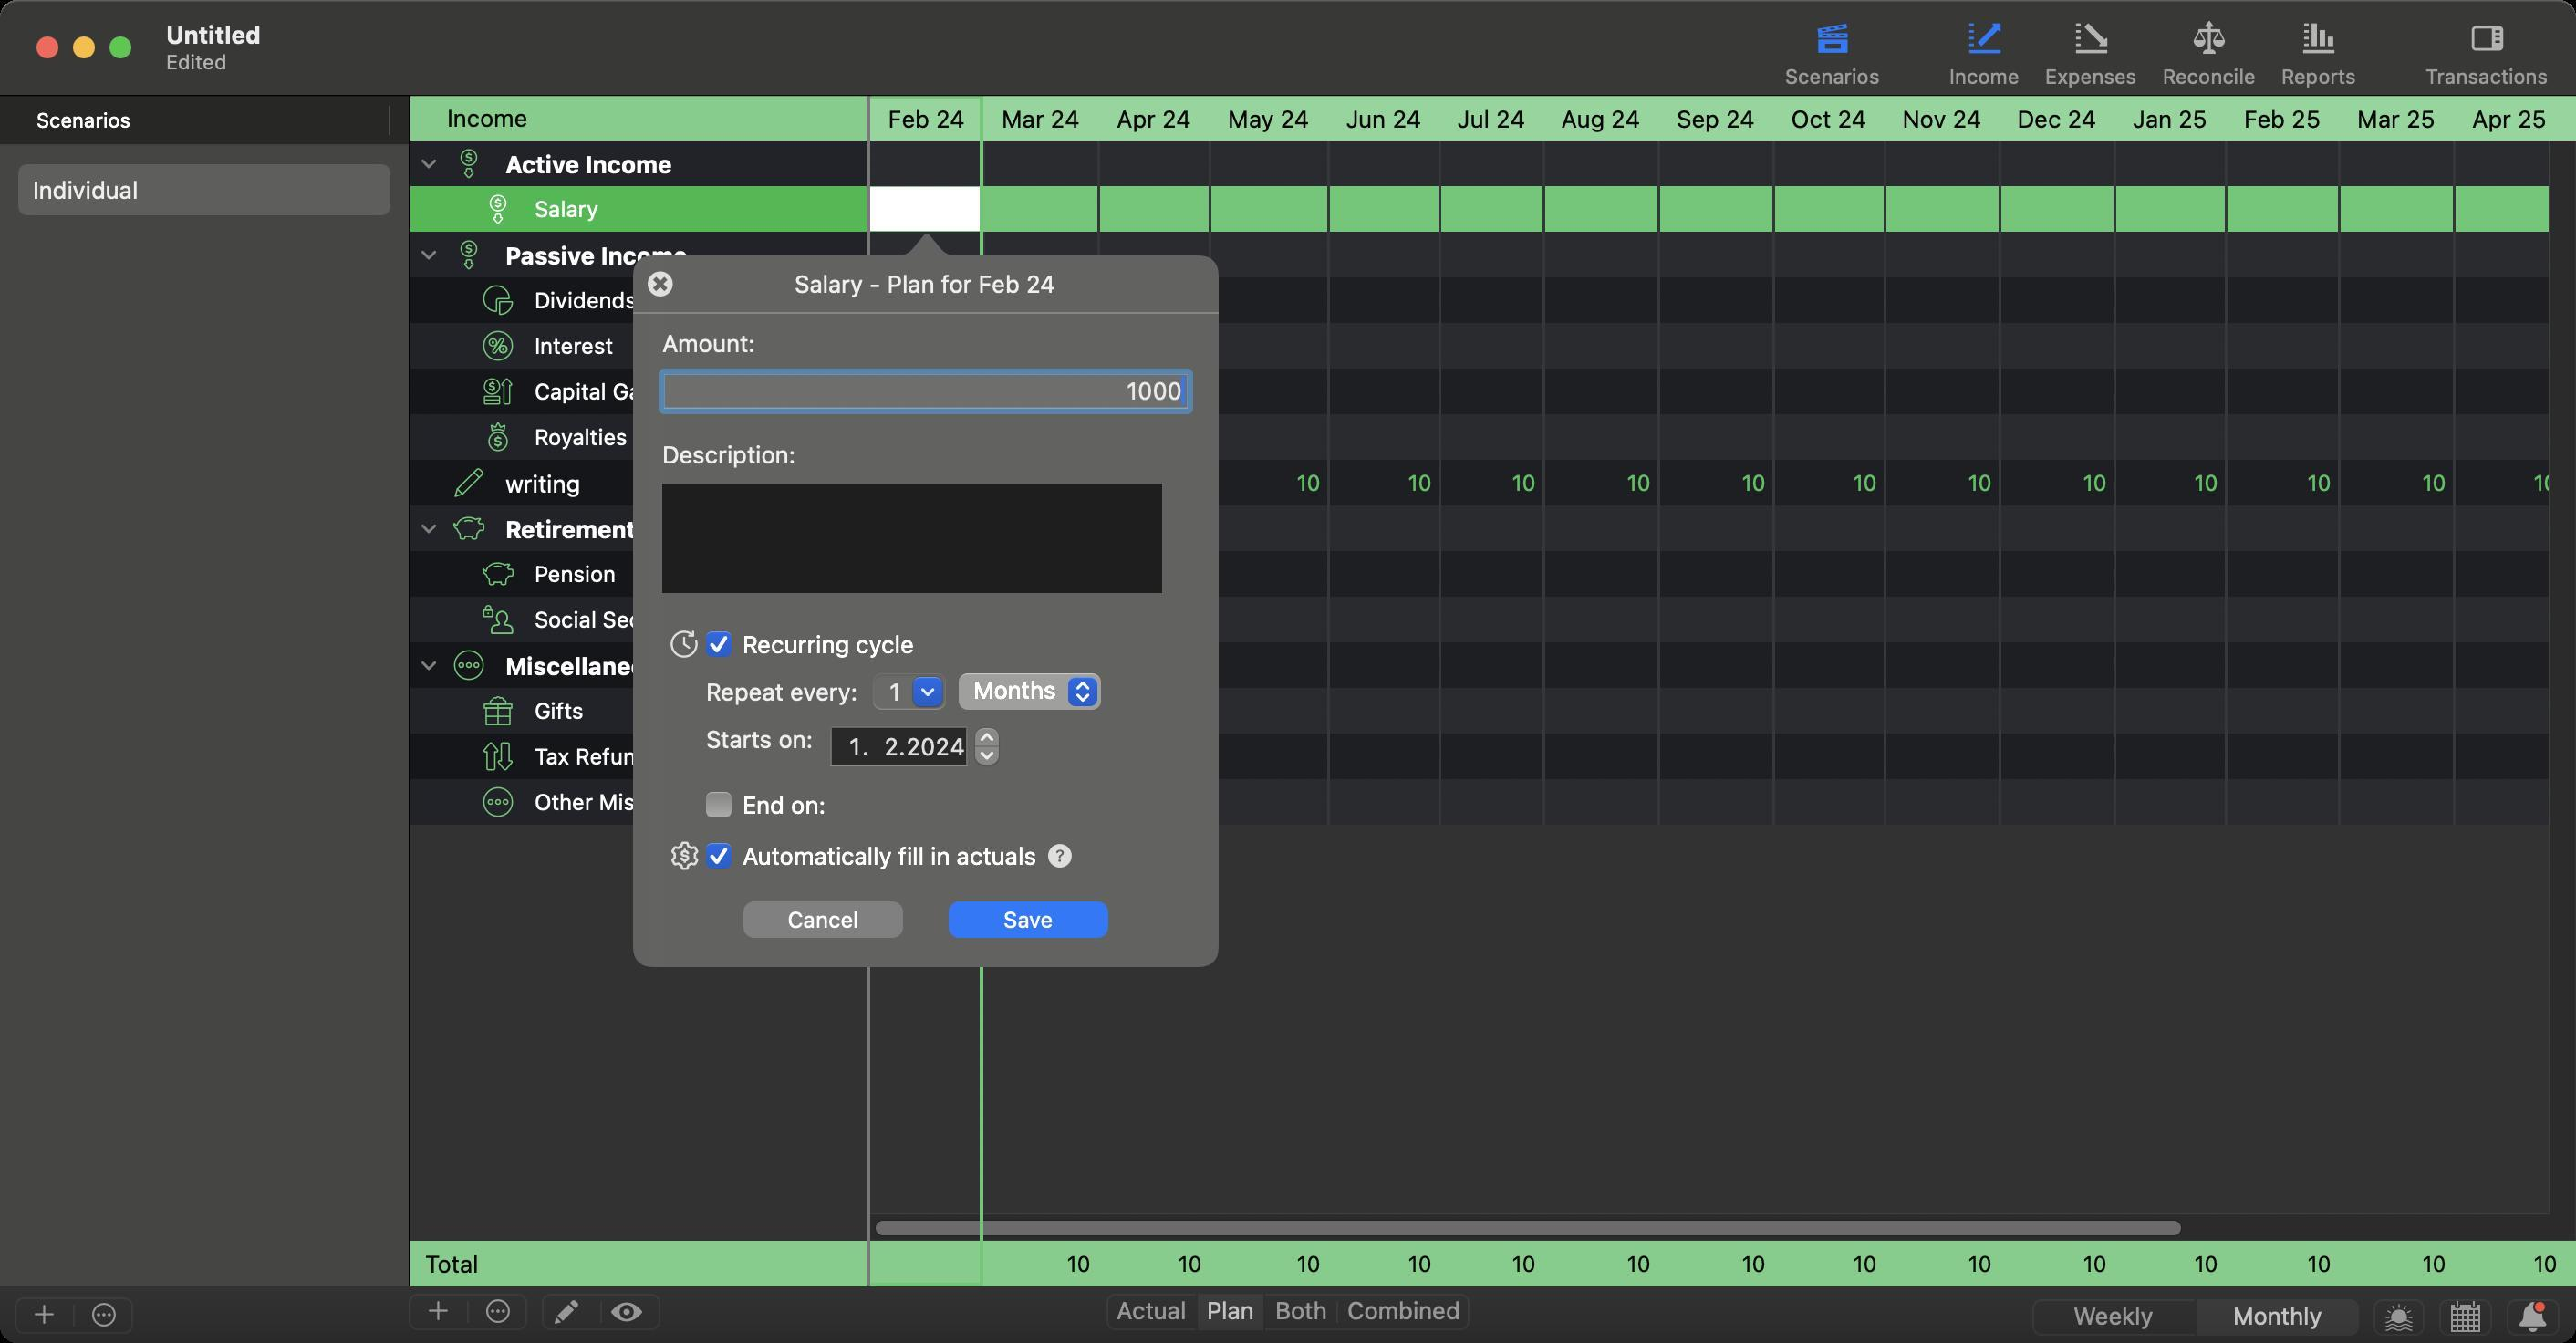
Accessibility tree:
{"name": "Untitled", "role": "AXWindow", "description": null, "role_description": "standard window", "value": null, "position": "190.00;187.00", "size": "1412;736", "children": [{"name": null, "role": "AXGroup", "description": null, "role_description": "group", "value": null, "position": "0.00;705.00", "size": "1412;31", "children": [{"name": null, "role": "AXGroup", "description": null, "role_description": "group", "value": null, "position": "223.00;708.00", "size": "67;23", "children": [{"name": null, "role": "AXMenuButton", "description": "add", "role_description": "menu button", "value": null, "position": "223.00;708.00", "size": "34;23", "children": []}, {"name": null, "role": "AXMenuButton", "description": "action", "role_description": "menu button", "value": null, "position": "257.00;708.00", "size": "33;23", "children": []}]}, {"name": null, "role": "AXGroup", "description": null, "role_description": "group", "value": null, "position": "296.00;708.00", "size": "67;23", "children": [{"name": null, "role": "AXButton", "description": null, "role_description": "button", "value": null, "position": "296.00;708.00", "size": "34;23", "children": []}, {"name": null, "role": "AXButton", "description": null, "role_description": "button", "value": null, "position": "330.00;708.00", "size": "33;23", "children": []}]}, {"name": null, "role": "AXRadioGroup", "description": null, "role_description": "radio group", "value": "{\n    \"name\": null,\n    \"role\": \"AXRadioButton\",\n    \"description\": \"Plan\",\n    \"role_description\": \"radio button\",\n    \"value\": 1,\n    \"position\": \"656.50;708.00\",\n    \"size\": \"37;23\",\n    \"children\": []\n}", "position": "605.50;708.00", "size": "201;23", "children": [{"name": null, "role": "AXRadioButton", "description": "Actual", "role_description": "radio button", "value": 0, "position": "605.50;708.00", "size": "51;23", "children": []}, {"name": null, "role": "AXRadioButton", "description": "Plan", "role_description": "radio button", "value": 1, "position": "656.50;708.00", "size": "37;23", "children": []}, {"name": null, "role": "AXRadioButton", "description": "Both", "role_description": "radio button", "value": 0, "position": "693.50;708.00", "size": "40;23", "children": []}, {"name": null, "role": "AXRadioButton", "description": "Combined", "role_description": "radio button", "value": 0, "position": "733.50;708.00", "size": "73;23", "children": []}]}]}, {"name": null, "role": "AXGroup", "description": null, "role_description": "group", "value": null, "position": "7.00;710.00", "size": "67;23", "children": [{"name": null, "role": "AXMenuButton", "description": "add", "role_description": "menu button", "value": null, "position": "7.00;710.00", "size": "34;23", "children": []}, {"name": null, "role": "AXMenuButton", "description": "action", "role_description": "menu button", "value": null, "position": "41.00;710.00", "size": "33;23", "children": []}]}, {"name": null, "role": "AXRadioGroup", "description": null, "role_description": "radio group", "value": "{\n    \"name\": null,\n    \"role\": \"AXRadioButton\",\n    \"description\": \"Monthly\",\n    \"role_description\": \"radio button\",\n    \"value\": 1,\n    \"position\": \"1204.00;711.00\",\n    \"size\": \"90;23\",\n    \"children\": []\n}", "position": "1113.00;711.00", "size": "181;23", "children": [{"name": null, "role": "AXRadioButton", "description": "Weekly", "role_description": "radio button", "value": 0, "position": "1113.00;711.00", "size": "91;23", "children": []}, {"name": null, "role": "AXRadioButton", "description": "Monthly", "role_description": "radio button", "value": 1, "position": "1204.00;711.00", "size": "90;23", "children": []}]}, {"name": "", "role": "AXButton", "description": null, "role_description": "button", "value": null, "position": "1300.00;711.00", "size": "30;23", "children": []}, {"name": "", "role": "AXButton", "description": null, "role_description": "button", "value": null, "position": "1336.00;711.00", "size": "31;23", "children": []}, {"name": "", "role": "AXButton", "description": null, "role_description": "button", "value": null, "position": "1373.00;711.00", "size": "31;23", "children": []}, {"name": null, "role": "AXSplitGroup", "description": null, "role_description": "split group", "value": null, "position": "0.00;52.00", "size": "1412;653", "children": [{"name": null, "role": "AXScrollArea", "description": null, "role_description": "scroll area", "value": null, "position": "0.00;52.00", "size": "224;653", "children": [{"name": null, "role": "AXTable", "description": null, "role_description": "table", "value": null, "position": "0.00;80.00", "size": "224;625", "children": [{"name": null, "role": "AXRow", "description": null, "role_description": "table row", "value": null, "position": "0.00;90.00", "size": "224;28", "children": [{"name": null, "role": "AXCell", "description": null, "role_description": "cell", "value": null, "position": "16.00;90.00", "size": "192;28", "children": [{"name": null, "role": "AXTextField", "description": null, "role_description": "text field", "value": "Individual", "position": "16.00;96.00", "size": "194;16", "children": []}]}]}, {"name": null, "role": "AXColumn", "description": null, "role_description": "column", "value": null, "position": "10.00;80.00", "size": "204;625", "children": []}, {"name": null, "role": "AXGroup", "description": null, "role_description": "group", "value": null, "position": "0.00;52.00", "size": "224;28", "children": [{"name": "Scenarios", "role": "AXButton", "description": null, "role_description": "sort button", "value": null, "position": "10.00;52.00", "size": "204;28", "children": []}]}]}]}, {"name": null, "role": "AXSplitter", "description": null, "role_description": "splitter", "value": 224.0, "position": "224.00;52.00", "size": "1;653", "children": []}, {"name": null, "role": "AXScrollArea", "description": null, "role_description": "scroll area", "value": null, "position": "477.00;52.00", "size": "935;25", "children": [{"name": null, "role": "AXTable", "description": null, "role_description": "table", "value": null, "position": "477.00;52.00", "size": "1174;25", "children": [{"name": null, "role": "AXRow", "description": null, "role_description": "table row", "value": null, "position": "477.00;52.00", "size": "1174;25", "children": [{"name": null, "role": "AXCell", "description": null, "role_description": "cell", "value": null, "position": "477.00;52.00", "size": "1174;25", "children": []}]}, {"name": null, "role": "AXColumn", "description": null, "role_description": "column", "value": null, "position": "477.00;52.00", "size": "1174;25", "children": []}]}]}, {"name": null, "role": "AXScrollArea", "description": null, "role_description": "scroll area", "value": null, "position": "477.00;680.00", "size": "935;25", "children": [{"name": null, "role": "AXTable", "description": null, "role_description": "table", "value": null, "position": "477.00;680.00", "size": "1174;25", "children": [{"name": null, "role": "AXRow", "description": null, "role_description": "table row", "value": null, "position": "477.00;680.00", "size": "1174;25", "children": [{"name": null, "role": "AXCell", "description": null, "role_description": "cell", "value": null, "position": "477.00;680.00", "size": "1174;25", "children": []}]}, {"name": null, "role": "AXColumn", "description": null, "role_description": "column", "value": null, "position": "477.00;680.00", "size": "1174;25", "children": []}]}]}, {"name": null, "role": "AXScrollArea", "description": null, "role_description": "scroll area", "value": null, "position": "477.00;77.00", "size": "935;603", "children": [{"name": null, "role": "AXTable", "description": null, "role_description": "table", "value": null, "position": "477.00;77.00", "size": "1174;588", "children": [{"name": null, "role": "AXRow", "description": null, "role_description": "table row", "value": null, "position": "477.00;77.00", "size": "1174;25", "children": [{"name": null, "role": "AXCell", "description": null, "role_description": "cell", "value": null, "position": "477.00;77.00", "size": "1174;25", "children": []}]}, {"name": null, "role": "AXRow", "description": null, "role_description": "table row", "value": null, "position": "477.00;102.00", "size": "1174;25", "children": [{"name": null, "role": "AXCell", "description": null, "role_description": "cell", "value": null, "position": "477.00;102.00", "size": "1174;25", "children": [{"name": null, "role": "AXPopover", "description": "", "role_description": "popover", "value": null, "position": "334.00;127.00", "size": "347;416", "children": [{"name": "", "role": "AXButton", "description": null, "role_description": "button", "value": null, "position": "355.00;148.00", "size": "14;15", "children": []}, {"name": null, "role": "AXTextField", "description": null, "role_description": "text field", "value": "1000", "position": "363.00;204.00", "size": "289;21", "children": []}, {"name": null, "role": "AXStaticText", "description": null, "role_description": "text", "value": "Amount:", "position": "361.00;180.00", "size": "55;16", "children": []}, {"name": null, "role": "AXStaticText", "description": null, "role_description": "text", "value": "Salary - Plan for Feb 24", "position": "432.00;147.50", "size": "151;16", "children": []}, {"name": null, "role": "AXScrollArea", "description": null, "role_description": "scroll area", "value": null, "position": "363.00;265.00", "size": "289;60", "children": [{"name": null, "role": "AXTextArea", "description": null, "role_description": "text entry area", "value": "", "position": "363.00;265.00", "size": "274;60", "children": []}, {"name": null, "role": "AXScrollBar", "description": null, "role_description": "scroll bar", "value": 0.0, "position": "637.00;265.00", "size": "15;60", "children": []}]}, {"name": null, "role": "AXStaticText", "description": null, "role_description": "text", "value": "Description:", "position": "361.00;241.00", "size": "78;16", "children": []}, {"name": null, "role": "AXImage", "description": "RecurringTemplate", "role_description": "image", "value": null, "position": "363.00;341.00", "size": "24;24", "children": []}, {"name": "Recurring_cycle", "role": "AXCheckBox", "description": null, "role_description": "checkbox", "value": 1, "position": "385.00;340.00", "size": "120;26", "children": []}, {"name": "Cancel", "role": "AXButton", "description": null, "role_description": "button", "value": null, "position": "407.50;494.00", "size": "88;20", "children": []}, {"name": "Save", "role": "AXButton", "description": null, "role_description": "button", "value": null, "position": "520.00;494.00", "size": "88;20", "children": []}, {"name": null, "role": "AXImage", "description": "autoactuals", "role_description": "image", "value": null, "position": "363.00;457.00", "size": "24;24", "children": []}, {"name": "Automatically_fill_in_actuals", "role": "AXCheckBox", "description": null, "role_description": "checkbox", "value": 1, "position": "385.00;456.00", "size": "188;26", "children": []}, {"name": null, "role": "AXStaticText", "description": null, "role_description": "text", "value": "Repeat every:", "position": "385.00;371.00", "size": "88;16", "children": []}, {"name": null, "role": "AXComboBox", "description": null, "role_description": "combo box", "value": "1", "position": "477.50;368.00", "size": "44;23", "children": [{"name": "", "role": "AXButton", "description": null, "role_description": "button", "value": null, "position": "498.50;368.00", "size": "28;23", "children": []}]}, {"name": null, "role": "AXPopUpButton", "description": null, "role_description": "pop up button", "value": "Months", "position": "522.50;368.00", "size": "85;25", "children": []}, {"name": null, "role": "AXStaticText", "description": null, "role_description": "text", "value": "Starts on:", "position": "385.00;397.00", "size": "63;24", "children": []}, {"name": null, "role": "AXDateTimeArea", "description": null, "role_description": "date time area", "value": "2024-02-01 00:00:00 +0000", "position": "454.00;393.00", "size": "96;28", "children": [{"name": null, "role": "AXIncrementor", "description": null, "role_description": "stepper", "value": 0.5, "position": "531.50;397.00", "size": "19;24", "children": [{"name": null, "role": "AXButton", "description": null, "role_description": "increment arrow button", "value": null, "position": "531.50;397.00", "size": "19;12", "children": []}, {"name": null, "role": "AXButton", "description": null, "role_description": "decrement arrow button", "value": null, "position": "531.50;409.00", "size": "19;12", "children": []}]}]}, {"name": "End_on:", "role": "AXCheckBox", "description": null, "role_description": "checkbox", "value": 0, "position": "385.00;432.00", "size": "72;18", "children": []}, {"name": "", "role": "AXButton", "description": null, "role_description": "button", "value": null, "position": "568.00;453.00", "size": "26;32", "children": []}]}]}]}, {"name": null, "role": "AXRow", "description": null, "role_description": "table row", "value": null, "position": "477.00;127.00", "size": "1174;25", "children": [{"name": null, "role": "AXCell", "description": null, "role_description": "cell", "value": null, "position": "477.00;127.00", "size": "1174;25", "children": []}]}, {"name": null, "role": "AXRow", "description": null, "role_description": "table row", "value": null, "position": "477.00;152.00", "size": "1174;25", "children": [{"name": null, "role": "AXCell", "description": null, "role_description": "cell", "value": null, "position": "477.00;152.00", "size": "1174;25", "children": []}]}, {"name": null, "role": "AXRow", "description": null, "role_description": "table row", "value": null, "position": "477.00;177.00", "size": "1174;25", "children": [{"name": null, "role": "AXCell", "description": null, "role_description": "cell", "value": null, "position": "477.00;177.00", "size": "1174;25", "children": []}]}, {"name": null, "role": "AXRow", "description": null, "role_description": "table row", "value": null, "position": "477.00;202.00", "size": "1174;25", "children": [{"name": null, "role": "AXCell", "description": null, "role_description": "cell", "value": null, "position": "477.00;202.00", "size": "1174;25", "children": []}]}, {"name": null, "role": "AXRow", "description": null, "role_description": "table row", "value": null, "position": "477.00;227.00", "size": "1174;25", "children": [{"name": null, "role": "AXCell", "description": null, "role_description": "cell", "value": null, "position": "477.00;227.00", "size": "1174;25", "children": []}]}, {"name": null, "role": "AXRow", "description": null, "role_description": "table row", "value": null, "position": "477.00;252.00", "size": "1174;25", "children": [{"name": null, "role": "AXCell", "description": null, "role_description": "cell", "value": null, "position": "477.00;252.00", "size": "1174;25", "children": []}]}, {"name": null, "role": "AXRow", "description": null, "role_description": "table row", "value": null, "position": "477.00;277.00", "size": "1174;25", "children": [{"name": null, "role": "AXCell", "description": null, "role_description": "cell", "value": null, "position": "477.00;277.00", "size": "1174;25", "children": []}]}, {"name": null, "role": "AXRow", "description": null, "role_description": "table row", "value": null, "position": "477.00;302.00", "size": "1174;25", "children": [{"name": null, "role": "AXCell", "description": null, "role_description": "cell", "value": null, "position": "477.00;302.00", "size": "1174;25", "children": []}]}, {"name": null, "role": "AXRow", "description": null, "role_description": "table row", "value": null, "position": "477.00;327.00", "size": "1174;25", "children": [{"name": null, "role": "AXCell", "description": null, "role_description": "cell", "value": null, "position": "477.00;327.00", "size": "1174;25", "children": []}]}, {"name": null, "role": "AXRow", "description": null, "role_description": "table row", "value": null, "position": "477.00;352.00", "size": "1174;25", "children": [{"name": null, "role": "AXCell", "description": null, "role_description": "cell", "value": null, "position": "477.00;352.00", "size": "1174;25", "children": []}]}, {"name": null, "role": "AXRow", "description": null, "role_description": "table row", "value": null, "position": "477.00;377.00", "size": "1174;25", "children": [{"name": null, "role": "AXCell", "description": null, "role_description": "cell", "value": null, "position": "477.00;377.00", "size": "1174;25", "children": []}]}, {"name": null, "role": "AXRow", "description": null, "role_description": "table row", "value": null, "position": "477.00;402.00", "size": "1174;25", "children": [{"name": null, "role": "AXCell", "description": null, "role_description": "cell", "value": null, "position": "477.00;402.00", "size": "1174;25", "children": []}]}, {"name": null, "role": "AXRow", "description": null, "role_description": "table row", "value": null, "position": "477.00;427.00", "size": "1174;25", "children": [{"name": null, "role": "AXCell", "description": null, "role_description": "cell", "value": null, "position": "477.00;427.00", "size": "1174;25", "children": []}]}, {"name": null, "role": "AXColumn", "description": null, "role_description": "column", "value": null, "position": "477.00;77.00", "size": "1174;588", "children": []}]}, {"name": null, "role": "AXScrollBar", "description": null, "role_description": "scroll bar", "value": 0.0, "position": "477.00;665.00", "size": "920;15", "children": [{"name": null, "role": "AXValueIndicator", "description": null, "role_description": "value indicator", "value": 0.0, "position": "479.00;665.00", "size": "718;15", "children": []}, {"name": null, "role": "AXButton", "description": null, "role_description": "increment arrow button", "value": null, "position": "477.00;665.00", "size": "0;0", "children": []}, {"name": null, "role": "AXButton", "description": null, "role_description": "decrement arrow button", "value": null, "position": "477.00;665.00", "size": "0;0", "children": []}, {"name": null, "role": "AXButton", "description": null, "role_description": "increment page button", "value": null, "position": "1197.00;665.00", "size": "200;15", "children": []}, {"name": null, "role": "AXButton", "description": null, "role_description": "decrement page button", "value": null, "position": "477.00;665.00", "size": "2;15", "children": []}]}, {"name": null, "role": "AXScrollBar", "description": null, "role_description": "scroll bar", "value": 0.0, "position": "1397.00;77.00", "size": "15;588", "children": []}]}, {"name": null, "role": "AXScrollArea", "description": null, "role_description": "scroll area", "value": null, "position": "225.00;77.00", "size": "250;603", "children": [{"name": null, "role": "AXTable", "description": null, "role_description": "table", "value": null, "position": "225.00;77.00", "size": "250;603", "children": [{"name": null, "role": "AXRow", "description": null, "role_description": "table row", "value": null, "position": "225.00;77.00", "size": "250;25", "children": [{"name": null, "role": "AXCell", "description": null, "role_description": "cell", "value": null, "position": "225.00;77.00", "size": "250;25", "children": [{"name": null, "role": "AXDisclosureTriangle", "description": null, "role_description": "disclosure triangle", "value": 1, "position": "229.00;77.00", "size": "13;25", "children": []}]}]}, {"name": null, "role": "AXRow", "description": null, "role_description": "table row", "value": null, "position": "225.00;102.00", "size": "250;25", "children": [{"name": null, "role": "AXCell", "description": null, "role_description": "cell", "value": null, "position": "225.00;102.00", "size": "250;25", "children": []}]}, {"name": null, "role": "AXRow", "description": null, "role_description": "table row", "value": null, "position": "225.00;127.00", "size": "250;25", "children": [{"name": null, "role": "AXCell", "description": null, "role_description": "cell", "value": null, "position": "225.00;127.00", "size": "250;25", "children": [{"name": null, "role": "AXDisclosureTriangle", "description": null, "role_description": "disclosure triangle", "value": 1, "position": "229.00;127.00", "size": "13;25", "children": []}]}]}, {"name": null, "role": "AXRow", "description": null, "role_description": "table row", "value": null, "position": "225.00;152.00", "size": "250;25", "children": [{"name": null, "role": "AXCell", "description": null, "role_description": "cell", "value": null, "position": "225.00;152.00", "size": "250;25", "children": []}]}, {"name": null, "role": "AXRow", "description": null, "role_description": "table row", "value": null, "position": "225.00;177.00", "size": "250;25", "children": [{"name": null, "role": "AXCell", "description": null, "role_description": "cell", "value": null, "position": "225.00;177.00", "size": "250;25", "children": []}]}, {"name": null, "role": "AXRow", "description": null, "role_description": "table row", "value": null, "position": "225.00;202.00", "size": "250;25", "children": [{"name": null, "role": "AXCell", "description": null, "role_description": "cell", "value": null, "position": "225.00;202.00", "size": "250;25", "children": []}]}, {"name": null, "role": "AXRow", "description": null, "role_description": "table row", "value": null, "position": "225.00;227.00", "size": "250;25", "children": [{"name": null, "role": "AXCell", "description": null, "role_description": "cell", "value": null, "position": "225.00;227.00", "size": "250;25", "children": []}]}, {"name": null, "role": "AXRow", "description": null, "role_description": "table row", "value": null, "position": "225.00;252.00", "size": "250;25", "children": [{"name": null, "role": "AXCell", "description": null, "role_description": "cell", "value": null, "position": "225.00;252.00", "size": "250;25", "children": []}]}, {"name": null, "role": "AXRow", "description": null, "role_description": "table row", "value": null, "position": "225.00;277.00", "size": "250;25", "children": [{"name": null, "role": "AXCell", "description": null, "role_description": "cell", "value": null, "position": "225.00;277.00", "size": "250;25", "children": [{"name": null, "role": "AXDisclosureTriangle", "description": null, "role_description": "disclosure triangle", "value": 1, "position": "229.00;277.00", "size": "13;25", "children": []}]}]}, {"name": null, "role": "AXRow", "description": null, "role_description": "table row", "value": null, "position": "225.00;302.00", "size": "250;25", "children": [{"name": null, "role": "AXCell", "description": null, "role_description": "cell", "value": null, "position": "225.00;302.00", "size": "250;25", "children": []}]}, {"name": null, "role": "AXRow", "description": null, "role_description": "table row", "value": null, "position": "225.00;327.00", "size": "250;25", "children": [{"name": null, "role": "AXCell", "description": null, "role_description": "cell", "value": null, "position": "225.00;327.00", "size": "250;25", "children": []}]}, {"name": null, "role": "AXRow", "description": null, "role_description": "table row", "value": null, "position": "225.00;352.00", "size": "250;25", "children": [{"name": null, "role": "AXCell", "description": null, "role_description": "cell", "value": null, "position": "225.00;352.00", "size": "250;25", "children": [{"name": null, "role": "AXDisclosureTriangle", "description": null, "role_description": "disclosure triangle", "value": 1, "position": "229.00;352.00", "size": "13;25", "children": []}]}]}, {"name": null, "role": "AXRow", "description": null, "role_description": "table row", "value": null, "position": "225.00;377.00", "size": "250;25", "children": [{"name": null, "role": "AXCell", "description": null, "role_description": "cell", "value": null, "position": "225.00;377.00", "size": "250;25", "children": []}]}, {"name": null, "role": "AXRow", "description": null, "role_description": "table row", "value": null, "position": "225.00;402.00", "size": "250;25", "children": [{"name": null, "role": "AXCell", "description": null, "role_description": "cell", "value": null, "position": "225.00;402.00", "size": "250;25", "children": []}]}, {"name": null, "role": "AXRow", "description": null, "role_description": "table row", "value": null, "position": "225.00;427.00", "size": "250;25", "children": [{"name": null, "role": "AXCell", "description": null, "role_description": "cell", "value": null, "position": "225.00;427.00", "size": "250;25", "children": []}]}, {"name": null, "role": "AXColumn", "description": null, "role_description": "column", "value": null, "position": "225.00;77.00", "size": "250;603", "children": []}]}, {"name": null, "role": "AXScrollBar", "description": null, "role_description": "scroll bar", "value": 0.0, "position": "475.00;77.00", "size": "0;603", "children": []}]}, {"name": null, "role": "AXStaticText", "description": null, "role_description": "text", "value": "Income", "position": "243.00;56.50", "size": "214;16", "children": []}, {"name": null, "role": "AXStaticText", "description": null, "role_description": "text", "value": "Total", "position": "231.00;684.50", "size": "226;16", "children": []}, {"name": null, "role": "AXSplitter", "description": null, "role_description": "splitter", "value": 1187.0, "position": "1412.00;52.00", "size": "1;653", "children": []}]}, {"name": null, "role": "AXToolbar", "description": null, "role_description": "toolbar", "value": null, "position": "0.00;0.00", "size": "1412;52", "children": [{"name": "Scenarios", "role": "AXCheckBox", "description": null, "role_description": "checkbox", "value": 1, "position": "971.50;0.00", "size": "66;52", "children": []}, {"name": "Income", "role": "AXCheckBox", "description": null, "role_description": "checkbox", "value": 1, "position": "1061.50;0.00", "size": "52;52", "children": []}, {"name": "Expenses", "role": "AXCheckBox", "description": null, "role_description": "checkbox", "value": 0, "position": "1114.00;0.00", "size": "64;52", "children": []}, {"name": "Reconcile", "role": "AXCheckBox", "description": null, "role_description": "checkbox", "value": 0, "position": "1178.50;0.00", "size": "65;52", "children": []}, {"name": "Reports", "role": "AXCheckBox", "description": null, "role_description": "checkbox", "value": 0, "position": "1243.50;0.00", "size": "55;52", "children": []}, {"name": "Transactions", "role": "AXCheckBox", "description": null, "role_description": "checkbox", "value": 0, "position": "1322.50;0.00", "size": "82;52", "children": []}]}, {"name": null, "role": "AXButton", "description": null, "role_description": "close button", "value": null, "position": "19.00;18.00", "size": "14;16", "children": []}, {"name": null, "role": "AXButton", "description": null, "role_description": "full screen button", "value": null, "position": "59.00;18.00", "size": "14;16", "children": [{"name": null, "role": "AXGroup", "description": null, "role_description": "group", "value": null, "position": "59.00;18.00", "size": "14;16", "children": [{"name": null, "role": "AXGroup", "description": null, "role_description": "group", "value": null, "position": "59.00;18.00", "size": "14;16", "children": []}]}]}, {"name": null, "role": "AXButton", "description": null, "role_description": "minimize button", "value": null, "position": "39.00;18.00", "size": "14;16", "children": []}, {"name": null, "role": "AXStaticText", "description": null, "role_description": "text", "value": "Untitled", "position": "87.00;0.00", "size": "884;52", "children": []}]}